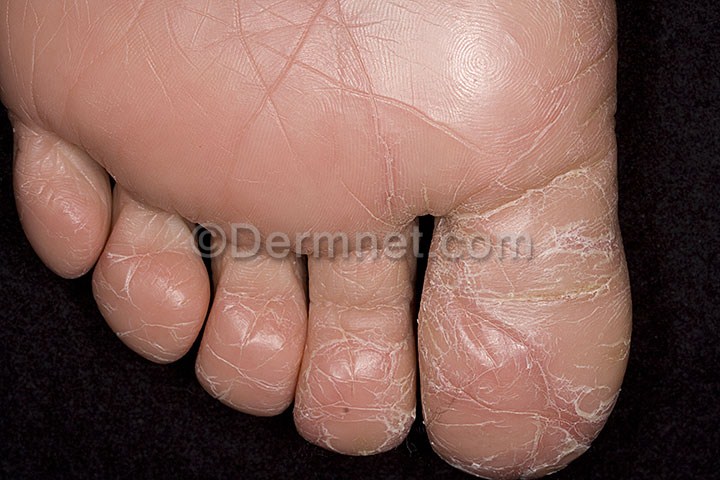
Disease: Atopic Dermatitis Photos